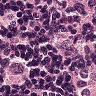
Metastatic tissue present: yes